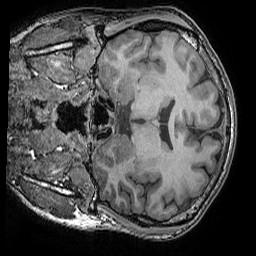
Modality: T1w
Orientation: coronal
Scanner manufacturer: ge
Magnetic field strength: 3 T
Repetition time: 0.008184 s
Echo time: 0.003192 s